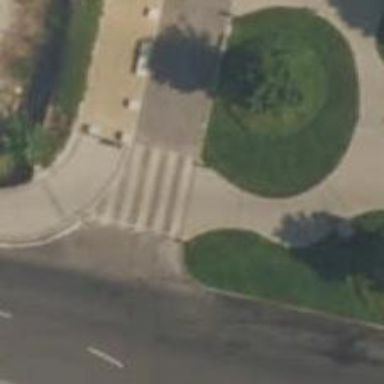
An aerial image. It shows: Kerb serving as barrier.